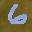
Label: 6